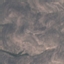
Label: HerbaceousVegetation